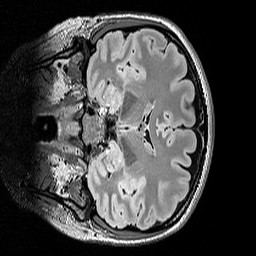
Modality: FLAIR
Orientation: coronal
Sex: female
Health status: ill
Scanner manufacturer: siemens
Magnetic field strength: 3 T
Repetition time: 5 s
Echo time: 0.388 s